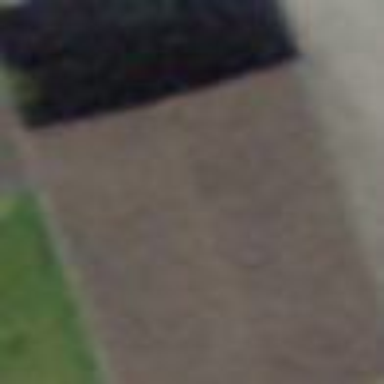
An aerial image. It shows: Garage building.